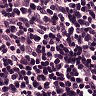
Metastatic tissue present: no